Interaction volume radius: 5 \u00c5
Interaction volume height: 30 \u00c5
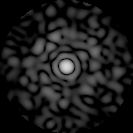
Disorder parameter: 0.8151